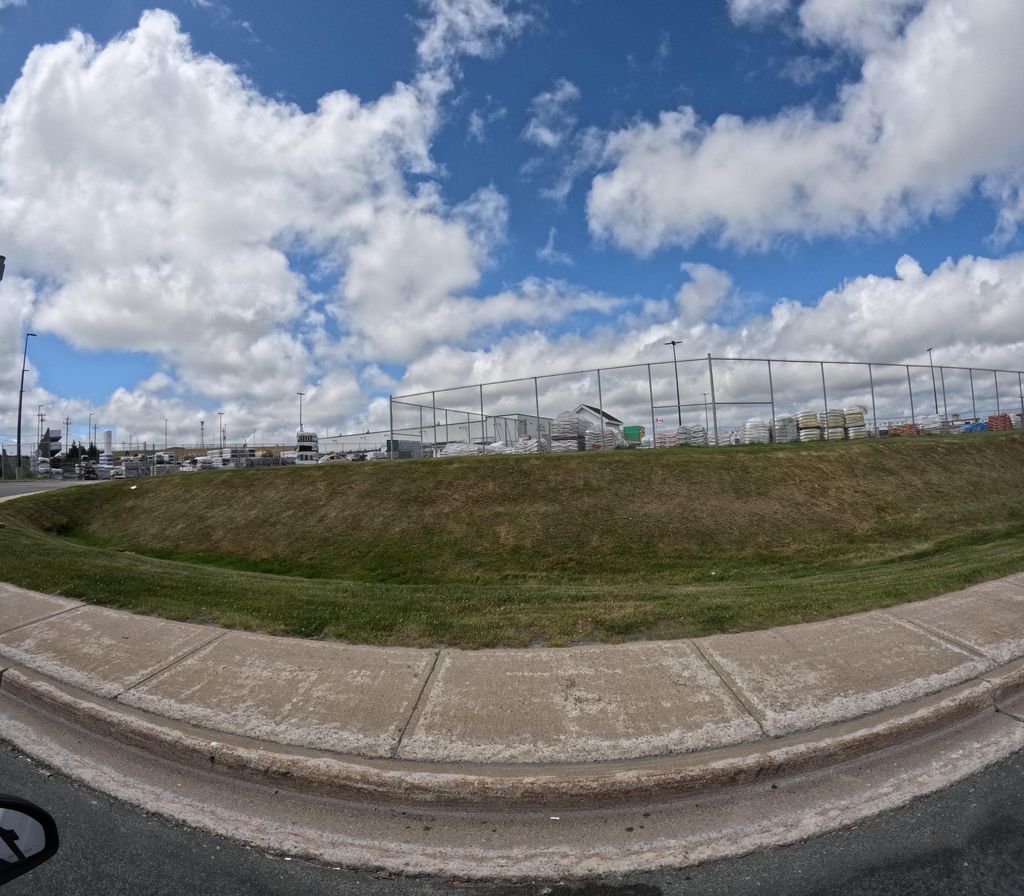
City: st_johns